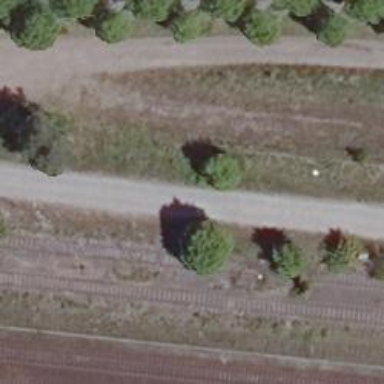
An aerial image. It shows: Abandoned railway yard.